Question: I have a Result class in which I keep all values/results.
All my code:
'''
public class Main {
public static void main(String[] args) {
Main main = new Main();
Result result = new Result();
Divider divider = new Divider();
String[] myTestArray = new String[]{"1234", "12"};
if (myTestArray.length != 2) {
System.out.printf("You can not use %d arguments. " +
"To perform division, you need to use 2 arguments '", myTestArray.length);'
System.exit(1);
}
int dividend = Integer.parseInt(myTestArray[0]);
int divisor = Integer.parseInt(myTestArray[1]);
divider.divide(dividend, divisor);
Formatter formatter = new Formatter();
formatter.format(result);
}
}
public class Divider {
Result result;
public Divider() {
this.result = new Result();
}
/**
* divide method performs division of two numbers
*/
public void divide(int dividend, int divisor) {
result.setDividend(Math.abs(dividend));
result.setDivisor(Math.abs(divisor));
result.setQuotient(divideTwoNumbers(result.getDividend(),
result.getDivisor()));
}
/**
*
*/
public int calculateProduct(int partialDividend) {
int multiplicand = divideTwoNumbers(partialDividend, 'result.getDivisor());'
result.setProduct(multipleTwoNumbers(result.getDivisor(), 'multiplicand));'
result.setRemainder(partialDividend - result.getProduct());
return result.getProduct();
}
/**
* Method divideTwoNumbers is used instead of operands "/"
*/
public int divideTwoNumbers(int dividend, int divisor) {
int result = 0;
for (int i = 0; dividend >= divisor; i++) {
dividend = dividend - divisor;
result++;
}
return result;
}
/**
* Method multipleTwoNumbers is used instead of operands "*"
*/
public int multipleTwoNumbers(int multiplicand, int multiplier) {
int product = 0;
for (int i = 0; i < multiplicand; i++) {
product = product + multiplier;
}
return product;
}
}
'''
I think, my problem is around here somewhere
'''
public class Formatter {
Result result;
Divider divider;
private int firstIndexPartialDividend = 0; // find the beginning of the number
private int countSpace = 0; // space counter
public Formatter() {
this.result = new Result();
this.divider = new Divider();
}
public void format() {
// print the first row
printFirstRow();
String dividendText = Integer.toString(result.getDividend());
for (int i = 1; i <= dividendText.length(); i++) {
result.setFirstPartialDividend(Integer.parseInt
(dividendText.substring(firstIndexPartialDividend, i)));
// print the second row
if (result.getFirstPartialDividend() >= result.getDivisor() &&
firstIndexPartialDividend == 0) {
countSpace = dividendText.length() - i;
printSecondRow(result.getFirstPartialDividend());
firstIndexPartialDividend = i;
// To align the space in the next row.
if (Integer.toString(result.getProduct()).length()
> Integer.toString(result.getRemainder()).length() &&
result.getRemainder() > 0) {
countSpace = Integer.toString(result.getProduct()).length()
- Integer.toString(result.getRemainder()).length();
} else {
countSpace = 0;
}
}
}
}
/**
* printFirstRow method - print the first row of an application
*/
public void printFirstRow() {
System.out.printf("%d|%d
", result.getDividend(), 'enter code here'result.getDivisor());
}
/**
* printSecondRow method - print the second row of an application
*/
public void printSecondRow(int firstPartialDividend) {
divider.calculateProduct(firstPartialDividend);
System.out.println(result.getProduct() + getSpace(countSpace) + 'enter code here'"|" + (result.getQuotient()));
}
/**
* getSpace method to get the number of spaces you want
*/
public String getSpace(int count) {
String space = "";
for (int i = 0; i < count; i++)
space += " ";
return space;
}
}
public class Result {
private int quotient; // keep the result of division
private int dividend;
private int divisor;
private int firstPartialDividend; //keep the result of division the 'enter code here'first partial dividend
private int product;
private int remainder;
'enter code here'public Result() {
this.dividend = dividend;
this.divisor = divisor;
}
public int getQuotient() {
return quotient;
}
public void setQuotient(int quotient) {
this.quotient = quotient;
}
public int getDividend() {
return dividend;
}
public void setDividend(int dividend) {
this.dividend = dividend;
}
public int getDivisor() {
return divisor;
}
public void setDivisor(int divisor) {
this.divisor = divisor;
}
public int getFirstPartialDividend() {
return firstPartialDividend;
}
public void setFirstPartialDividend(int firstPartialDividend) {
this.firstPartialDividend = firstPartialDividend;
}
public int getProduct() {
return product;
}
public void setProduct(int product) {
this.product = product;
}
public int getRemainder() {
return remainder;
}
public void setRemainder(int remainder) {
this.remainder = remainder;
}
}
'''

values are still 0
My program should print long division result
Like this:
'''
1234|12
12 |102
34
24
10
'''
Of course this is not the whole program, I am still working on it.
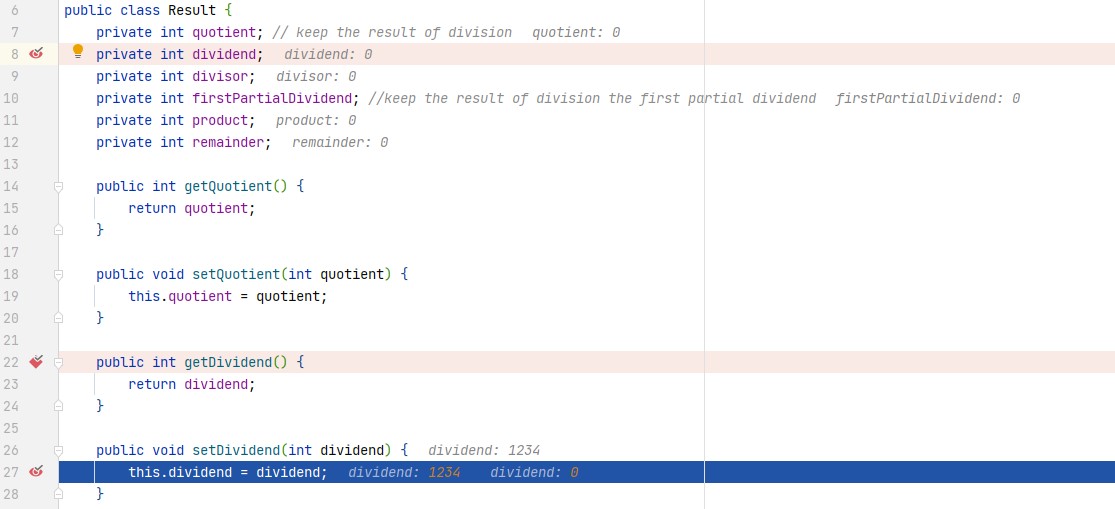
Answer: The image shown has stopped before the assignment is complete. The parameter value is 1234, and the current value of 'this.dividend' is zero. If you step the debugger forward, both will have the value of '1234'
---
Your setters are working fine. You are just not calling the setters on the correct instances.
Regarding the "issue". You have a 'Result' and 'Divider' instance in main method that is not given to the 'Formatter'. When you create a 'new Formatter()' it has its own instances that are initialized with the default values of zero.
You probably should have a constructors that carry through the same instances. For example
'''
Result result = new Result(); // this probably isn't even needed
Divider divider = new Divider(result); // param could be removed
divider.divide(x1, x2); // This method could create and store 'new Result()' value on its own
Formatter formatter = new Formatter(divider, result); // again, result not needed since it would be internal to the divider
formatter.format();
'''
(and your formatter should probably only "format the result" as the name implies instead of also doing calculations with the Divider instance)
You can also remove 'new Main()' since that isn't doing anything